Field crop: maize
Growth stage: 1
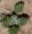
Species: chenopodium